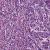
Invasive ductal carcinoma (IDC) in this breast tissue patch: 1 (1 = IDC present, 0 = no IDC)